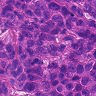
Metastatic tissue present: yes